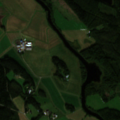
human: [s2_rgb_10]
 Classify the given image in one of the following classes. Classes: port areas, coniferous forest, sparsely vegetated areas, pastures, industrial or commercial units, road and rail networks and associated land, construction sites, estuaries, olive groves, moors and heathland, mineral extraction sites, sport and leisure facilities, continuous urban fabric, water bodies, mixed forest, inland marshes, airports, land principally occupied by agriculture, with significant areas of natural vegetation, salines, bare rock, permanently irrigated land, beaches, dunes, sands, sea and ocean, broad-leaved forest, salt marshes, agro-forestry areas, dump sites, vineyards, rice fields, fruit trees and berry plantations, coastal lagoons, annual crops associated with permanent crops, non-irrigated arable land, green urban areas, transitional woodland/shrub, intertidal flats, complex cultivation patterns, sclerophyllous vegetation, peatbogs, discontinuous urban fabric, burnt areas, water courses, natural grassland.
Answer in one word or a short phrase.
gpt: non-irrigated arable land, coniferous forest, mixed forest, water bodies